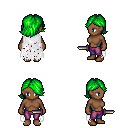
a pixel art fantasy rpg character, female body template, human, dark skin, white tattered cape, magenta pants, green swoop hairstyle, dagger, four views (front, back, left, right), 2x2 character sprite sheet, small pixel art, hard edges, no anti-aliasing